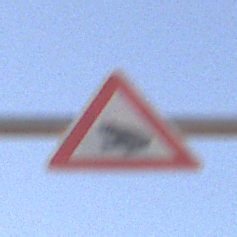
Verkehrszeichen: AmphibienwanderungRechts
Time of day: SunriseSunset
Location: Outdoor (RoadRail)
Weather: PartlyCloudy
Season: NotSpecified
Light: Natural